Question: I have a mysql query that should return a row incase it found a value, otherwise it should use a default value:
I mean, I will try to find a specific language to return the row, If this language is not found, the query should use a default specific language variable.
(inside PHP code)
eg. $language=FR , the query should return the FR language row otherwise, should return the default EN language row
'''
Select * from my_table where lang="$language"
'''
I want to return the row of EN language as default row in case FR language (or any other language) not found.
How can I do this?
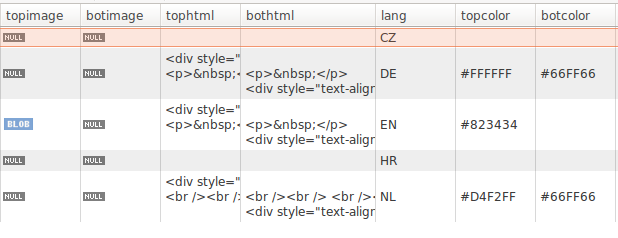
Answer: You can also use 'case' and 'order by'
'''
SELECT
*
FROM
table
WHERE lang =
CASE
WHEN lang = 'FR'
THEN 'FR'
ELSE 'EN'
END
ORDER BY lang = 'FR' DESC
LIMIT 1
'''